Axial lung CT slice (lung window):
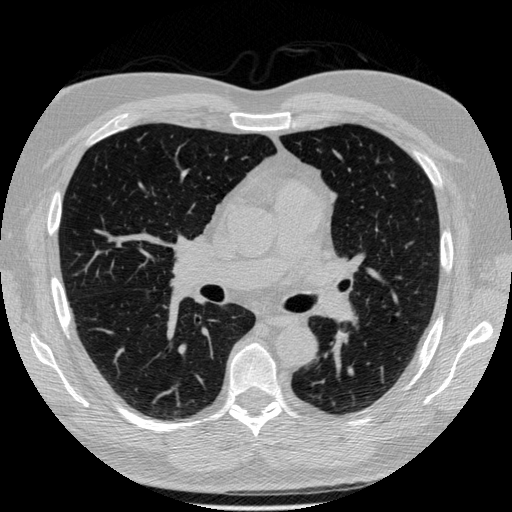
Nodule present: no